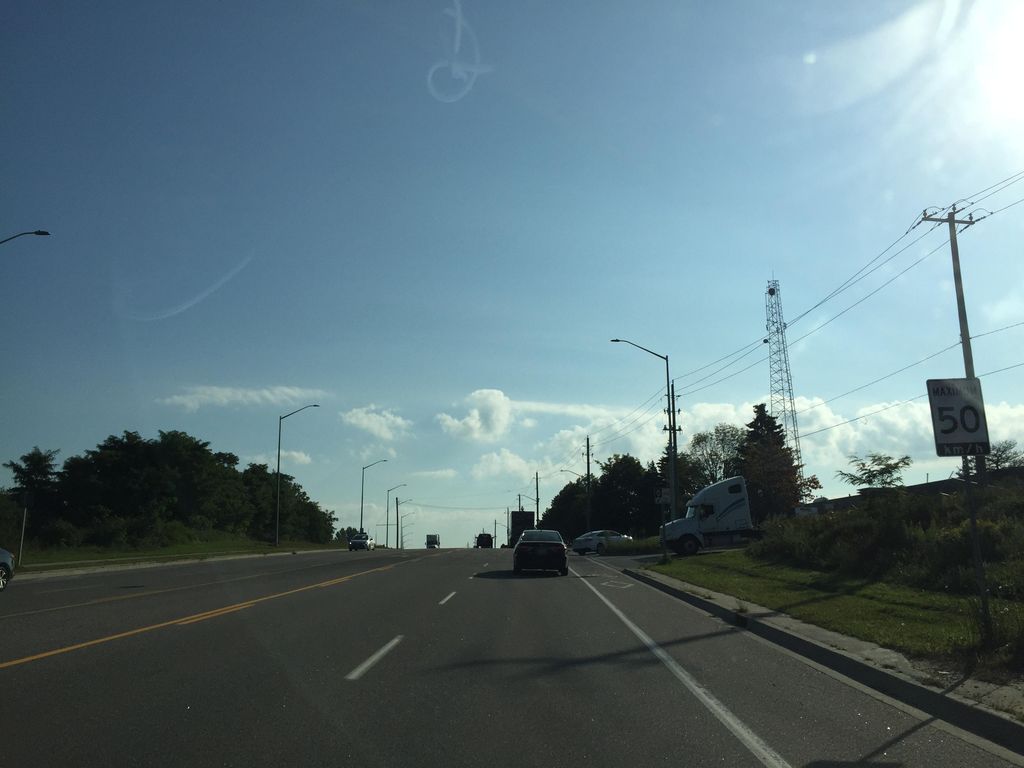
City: kitchener-waterloo